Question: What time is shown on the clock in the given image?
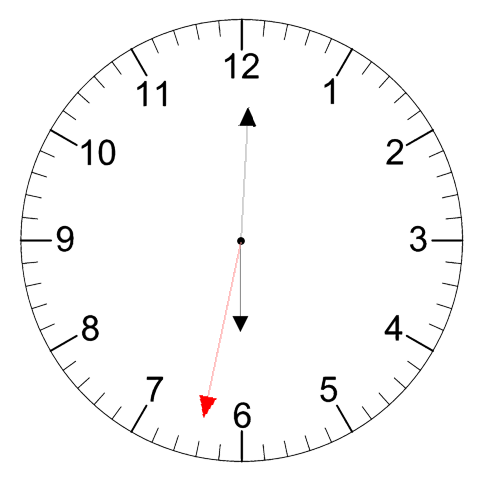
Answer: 06:00:32